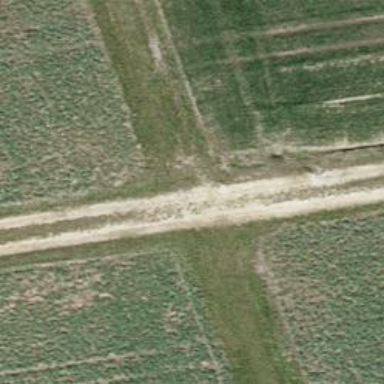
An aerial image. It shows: Gravel track with grade 5 track type.